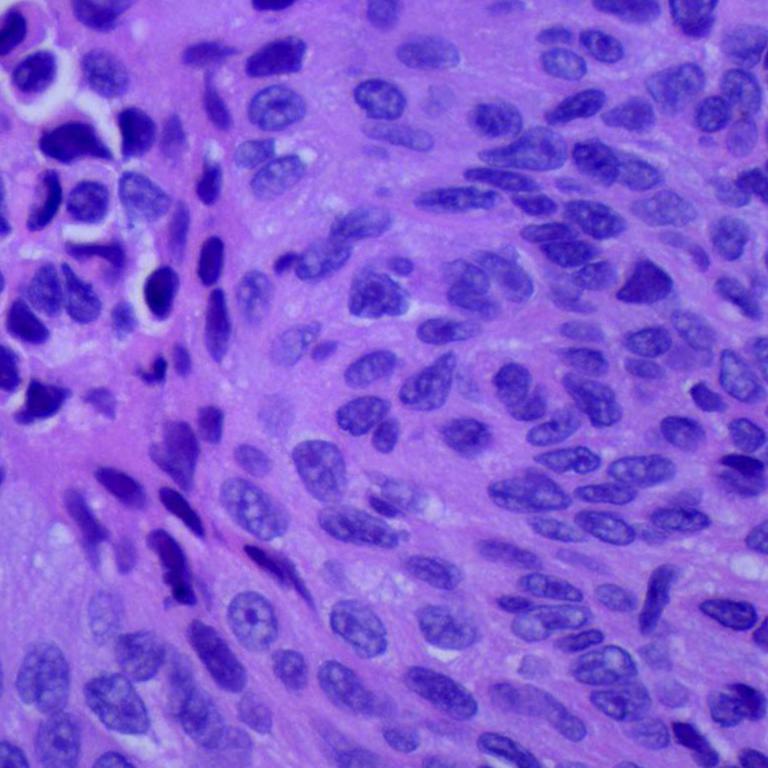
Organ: lung
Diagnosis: squamous carcinomas